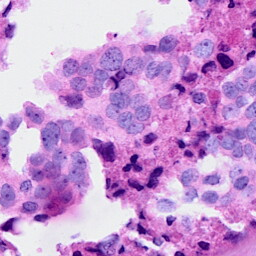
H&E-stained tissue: Breast